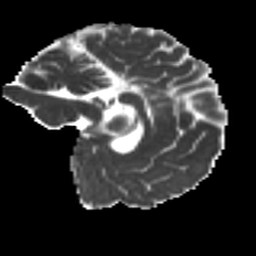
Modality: MD
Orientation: sagittal
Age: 33
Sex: male
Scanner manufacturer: ge
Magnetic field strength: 3 T
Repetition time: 7.8 s
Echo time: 0.0606 s